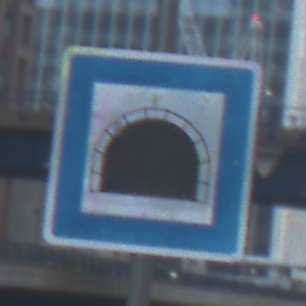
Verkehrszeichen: Tunnel
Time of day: MorningAfternoon
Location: Outdoor (Urban)
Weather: PartlyCloudy
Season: NotSpecified
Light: Natural